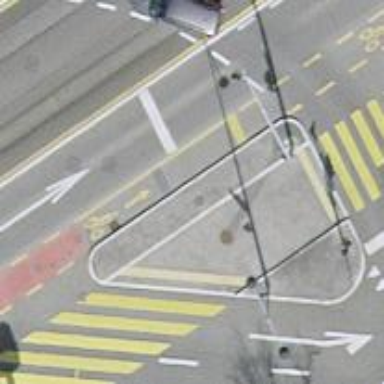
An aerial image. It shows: Asphalt footway with crossing.